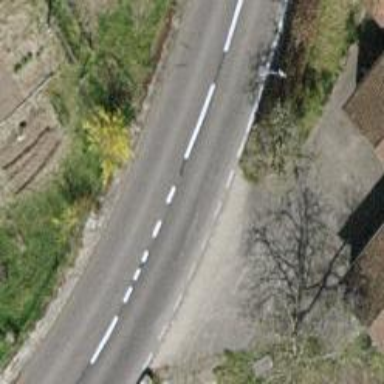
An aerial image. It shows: Tertiary road.